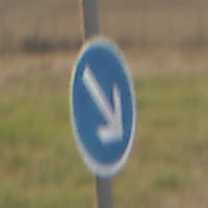
Verkehrszeichen: VorgeschriebeneVorbeifahrtRechts
Umgebung: Outdoor, Nature
Tageszeit: MorningAfternoon
Wetter: Overcast
Licht: Natural
Jahreszeit: NotSpecified
Kontrast: LowContrast